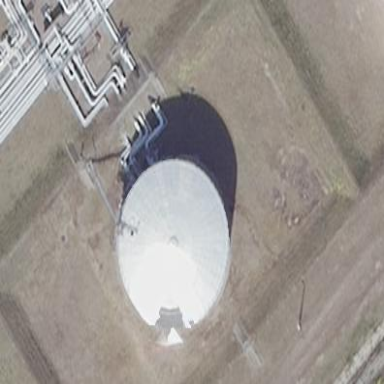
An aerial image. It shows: Storage tank which is man-made and housed in building.